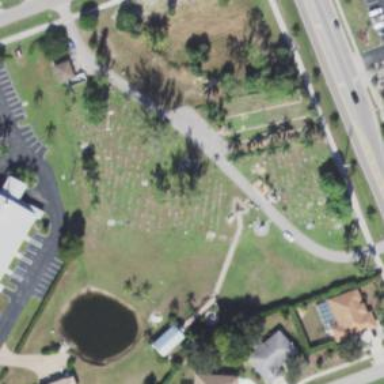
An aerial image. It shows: Cemetery.